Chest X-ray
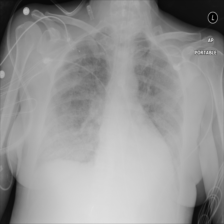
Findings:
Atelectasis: negative
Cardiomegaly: negative
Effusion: negative
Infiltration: negative
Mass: negative
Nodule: negative
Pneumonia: negative
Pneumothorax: negative
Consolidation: positive
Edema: negative
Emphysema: negative
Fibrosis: negative
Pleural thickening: negative
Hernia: negative